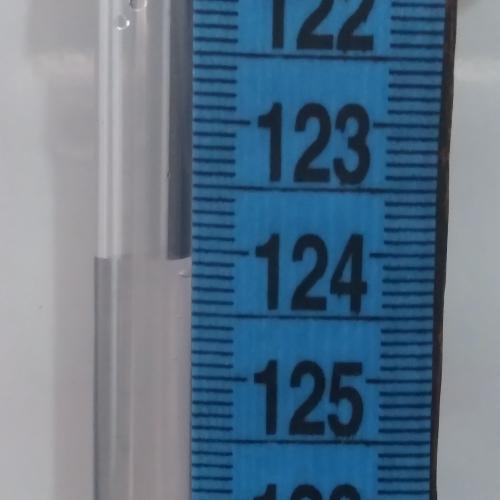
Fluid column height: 124.1 cm